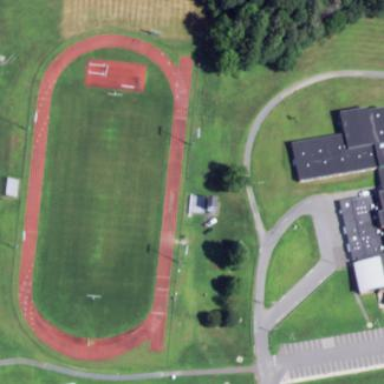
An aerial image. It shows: Athletics track located on leisure land.